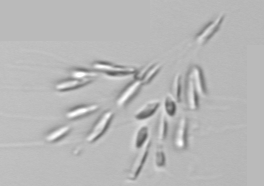
Label: Dinobryon